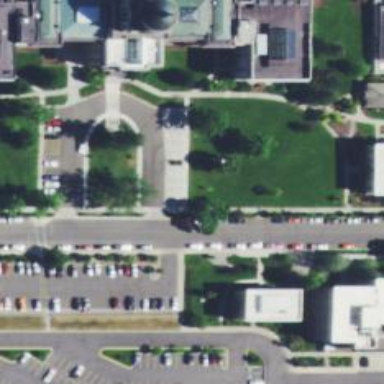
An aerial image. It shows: Parking space.